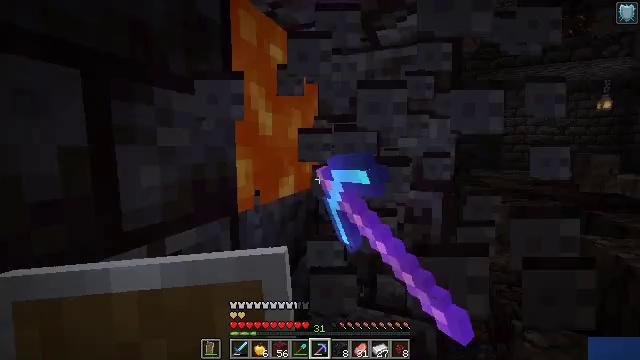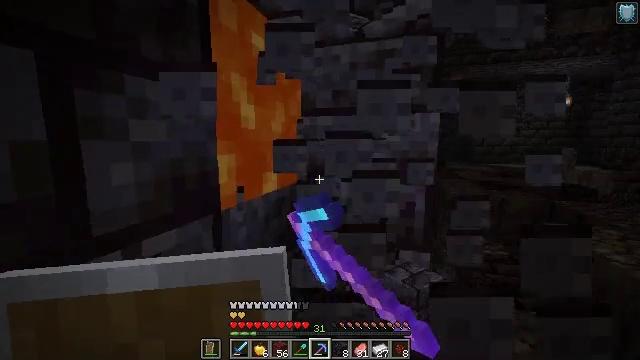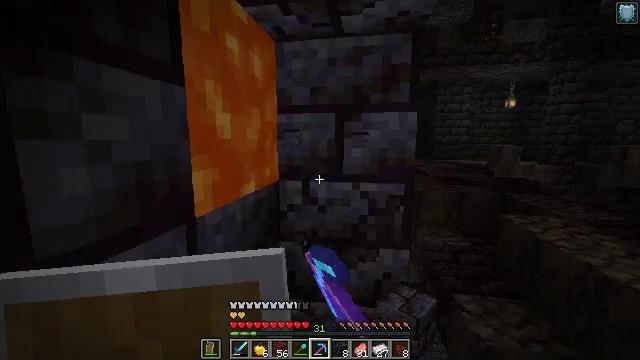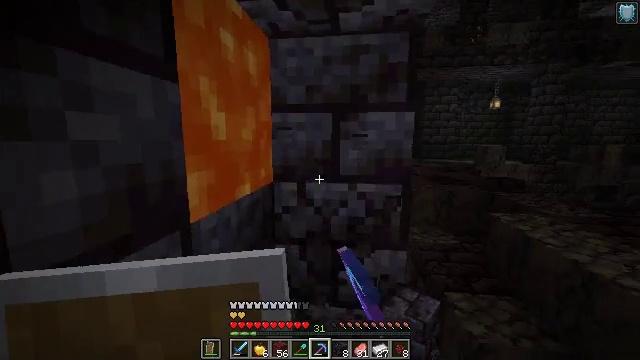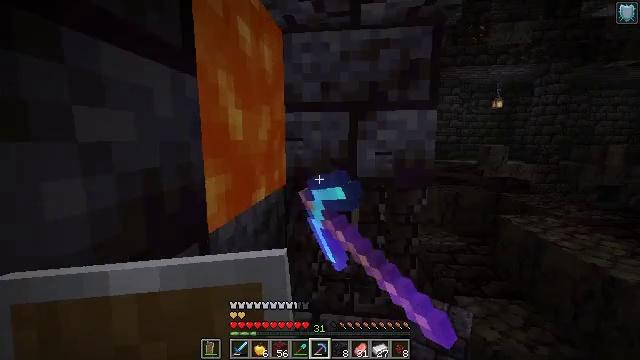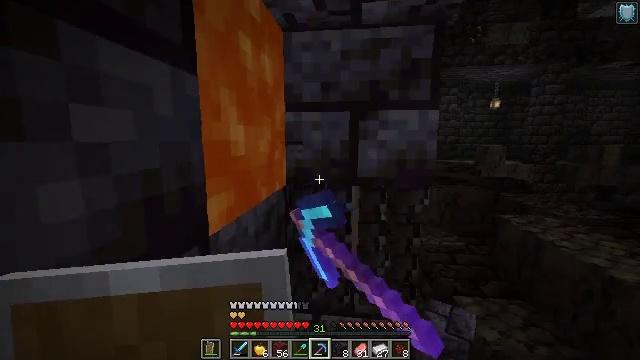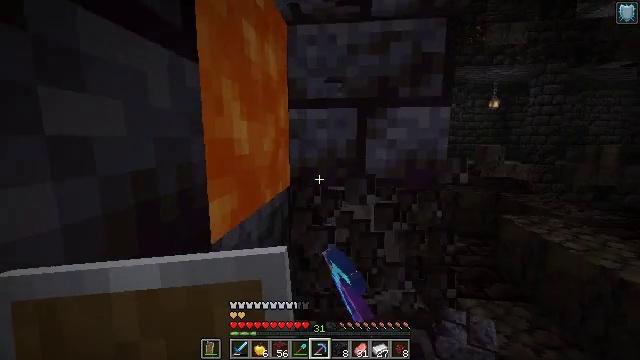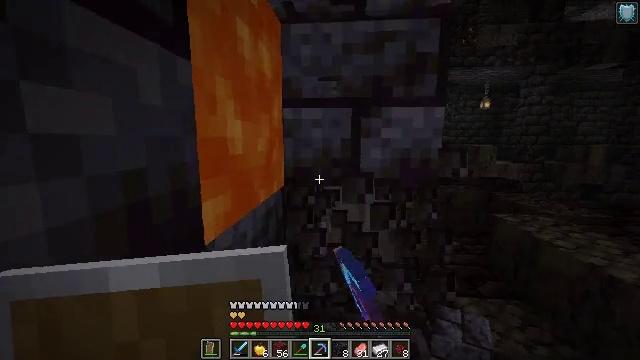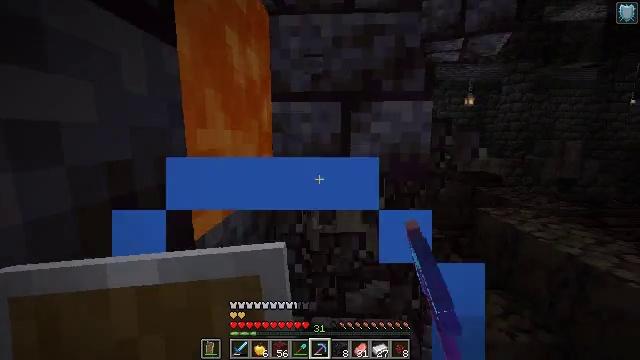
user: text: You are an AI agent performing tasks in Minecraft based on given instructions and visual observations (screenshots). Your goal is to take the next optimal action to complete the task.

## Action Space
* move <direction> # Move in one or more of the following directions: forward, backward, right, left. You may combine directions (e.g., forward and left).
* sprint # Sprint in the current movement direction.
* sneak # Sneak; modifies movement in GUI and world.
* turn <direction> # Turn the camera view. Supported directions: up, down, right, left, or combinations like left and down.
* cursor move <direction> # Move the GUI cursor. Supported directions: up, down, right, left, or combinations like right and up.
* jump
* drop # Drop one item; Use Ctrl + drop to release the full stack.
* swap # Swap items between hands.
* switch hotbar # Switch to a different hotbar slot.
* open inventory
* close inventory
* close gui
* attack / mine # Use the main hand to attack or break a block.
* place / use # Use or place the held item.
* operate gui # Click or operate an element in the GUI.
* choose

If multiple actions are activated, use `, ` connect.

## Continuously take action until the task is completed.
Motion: motion action
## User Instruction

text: Break the cracked polished blackstone bricks.
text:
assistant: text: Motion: move forward and move left, sneak, turn right and down, attack / mine
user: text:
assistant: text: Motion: move forward and move left, sneak, turn right, attack / mine
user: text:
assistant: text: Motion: move forward and move left, sneak, turn right, attack / mine
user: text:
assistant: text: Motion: move forward and move left, sneak, attack / mine
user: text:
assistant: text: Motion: move forward, sneak, attack / mine
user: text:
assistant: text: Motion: sneak, attack / mine
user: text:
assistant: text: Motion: sneak, turn right
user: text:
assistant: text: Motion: move back, sneak, turn right
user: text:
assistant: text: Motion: sneak